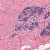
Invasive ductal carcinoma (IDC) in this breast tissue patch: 0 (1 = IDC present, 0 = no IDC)